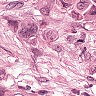
Metastatic tissue present: yes